Question: I use boost test for unit testing and gcov and lcov for measuring the coverage.
Unfortuanlly genhtml generates reports like that for function coverage:

I now want to know what the function '_ZN7UtilLib11ProgressBarC2EjdRSo' actually is.
So far I can not correlate this function to any of the class interface of ProgressBar:
'''
class ProgressBar {
public:
explicit ProgressBar(
unsigned int expected_count,
double updateInterval = 30,
std::ostream& os = std::cout);
unsigned int operator+=(unsigned int increment);
unsigned int operator++();
unsigned int operator++(int i);
}
'''
Can any one help me how to either get better function names with gcov or how does one understand these function names.
The application is compiled with gcc4.7 with the following flags:'-g -g -save-temps=obj -Wall -Wextra -Wno-unused-parameter -Wno-error=unused-parameter -O0 -pedantic'
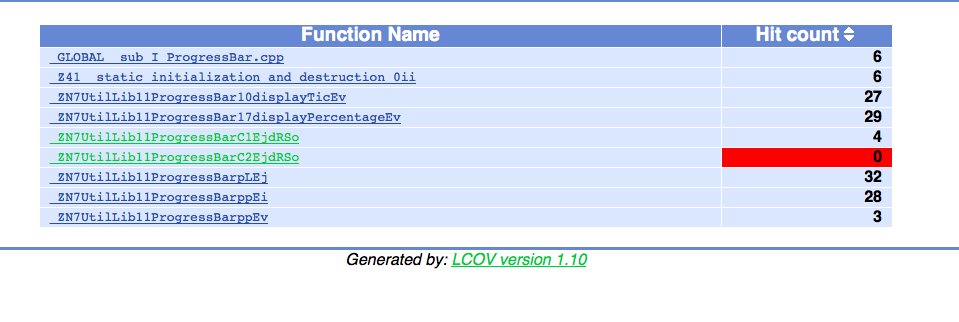
Answer: These are mangled C++ symbols, use 'c++filt' in a shell to demangle it:
'''
> c++filt _ZN7UtilLib11ProgressBarC2EjdRSo
UtilLib::ProgressBar::ProgressBar(unsigned int, double, std::basic_ostream<char, std::char_traits<char> >&)
'''
Also, since you seem to use 'genhtml', check out the '--demangle-cpp' option to do the demangling automatically for you.
Note that the compiler emits two implementations for the ctor you wrote, using '--demangle-cpp' will hide the difference which is visible only in the mangled symbol name. To understand what the compiler is doing, have a look <URL>.